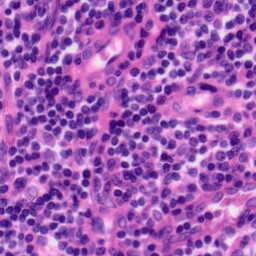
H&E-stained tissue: Tonsil